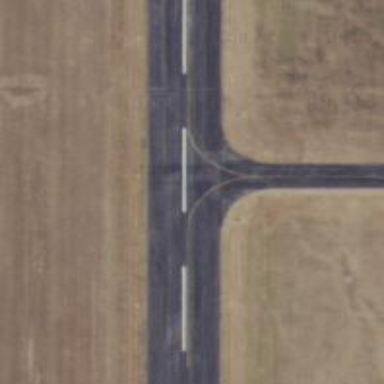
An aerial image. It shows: Runway surface made of asphalt at airport.